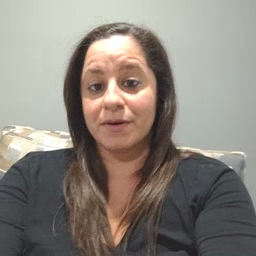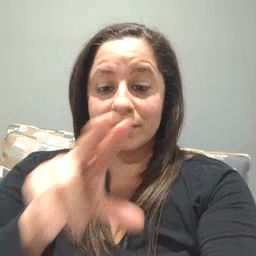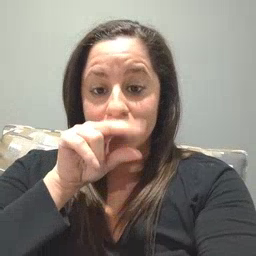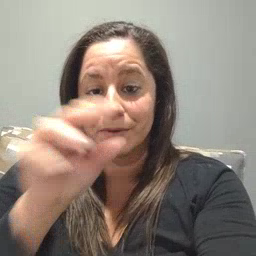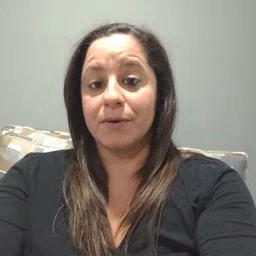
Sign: duck